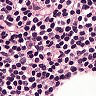
Metastatic tissue present: no